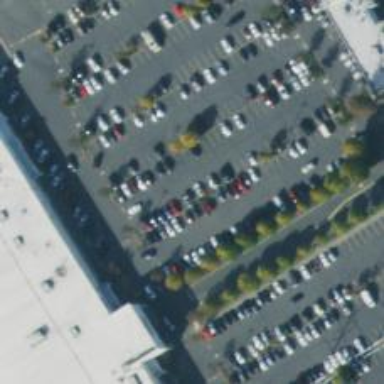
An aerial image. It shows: Trolley bay.